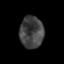
Tissue: prostate
Cell type: T cells
Senescence score: 0.3587
Nuclear area (px): 743
Mean DAPI intensity: 66.312